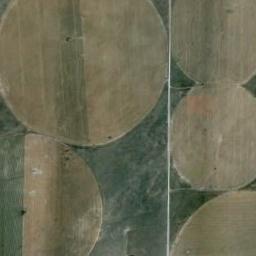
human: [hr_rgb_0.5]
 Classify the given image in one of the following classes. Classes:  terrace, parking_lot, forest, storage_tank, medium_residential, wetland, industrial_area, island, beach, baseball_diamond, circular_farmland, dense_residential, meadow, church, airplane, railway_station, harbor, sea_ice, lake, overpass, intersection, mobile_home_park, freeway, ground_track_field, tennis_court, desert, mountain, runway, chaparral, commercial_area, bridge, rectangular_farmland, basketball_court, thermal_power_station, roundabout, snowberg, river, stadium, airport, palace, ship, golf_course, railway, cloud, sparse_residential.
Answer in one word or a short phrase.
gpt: circular_farmland